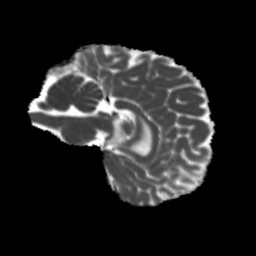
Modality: MD
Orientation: sagittal
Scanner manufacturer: siemens
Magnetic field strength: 3 T
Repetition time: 4 s
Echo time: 0.0594 s